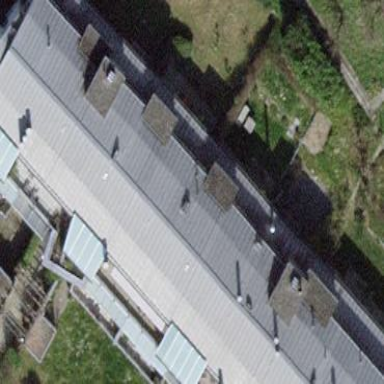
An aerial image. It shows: Flat-roofed apartment building with metal roof of light grey color.